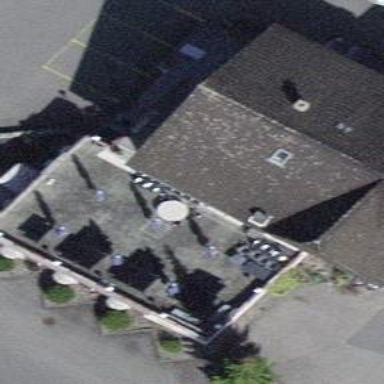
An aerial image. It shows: Restaurant.